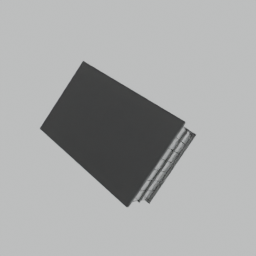
Label: architecture